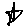
Label: star